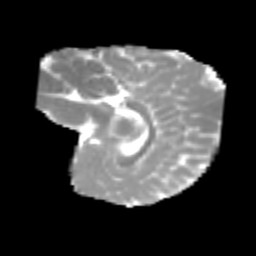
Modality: MD
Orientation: sagittal
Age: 6
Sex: male
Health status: healthy